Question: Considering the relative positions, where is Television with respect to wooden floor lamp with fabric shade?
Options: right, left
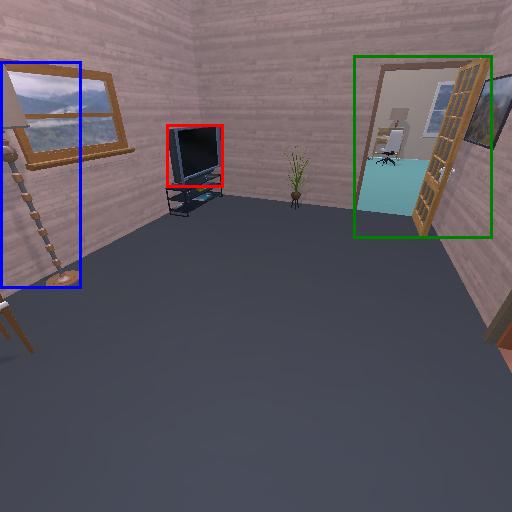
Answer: right